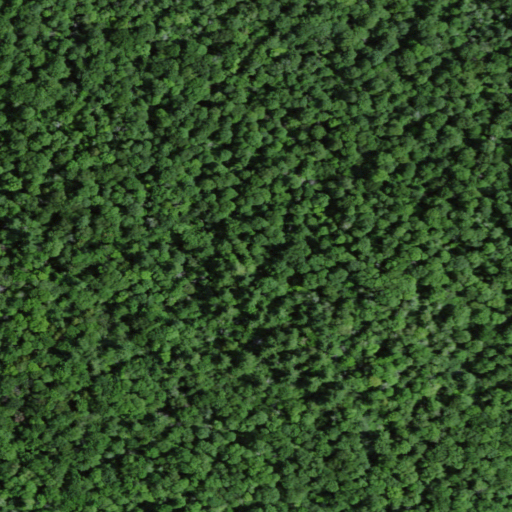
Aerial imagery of mountain in New York named Cherry Hill containing only deciduous forest